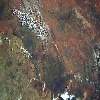
Label: land